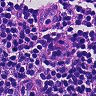
Metastatic tissue present: no